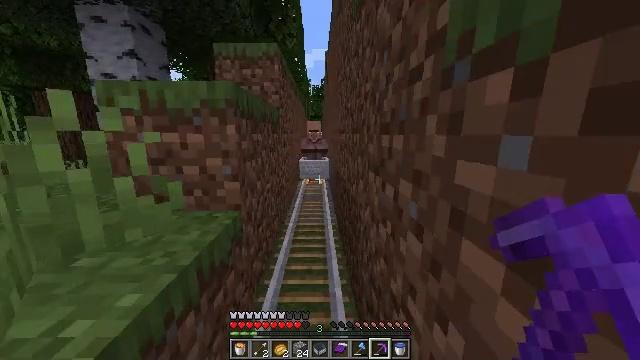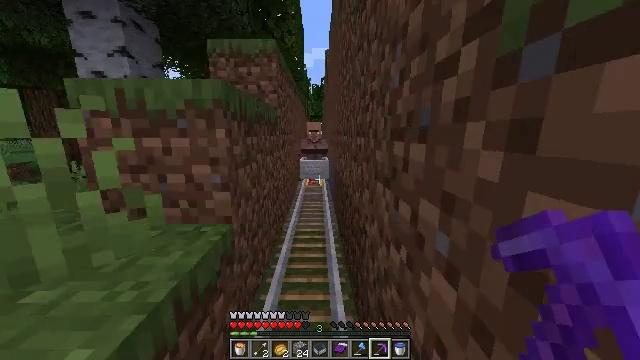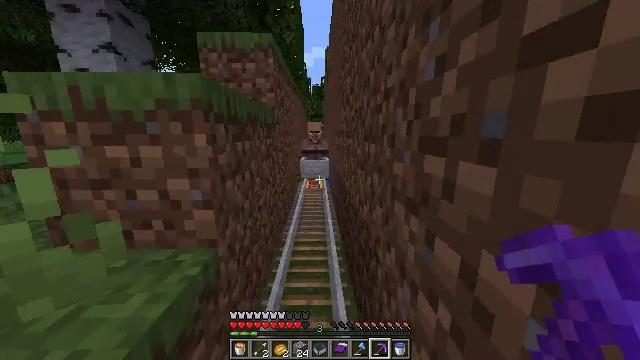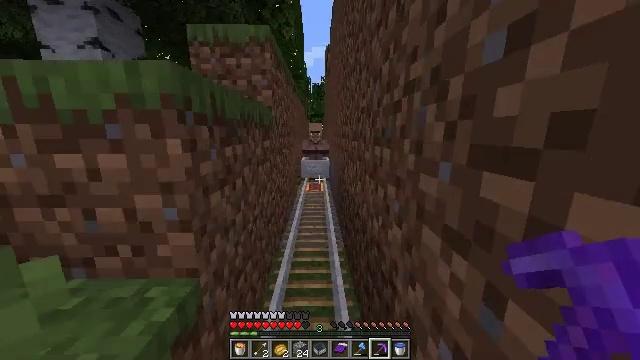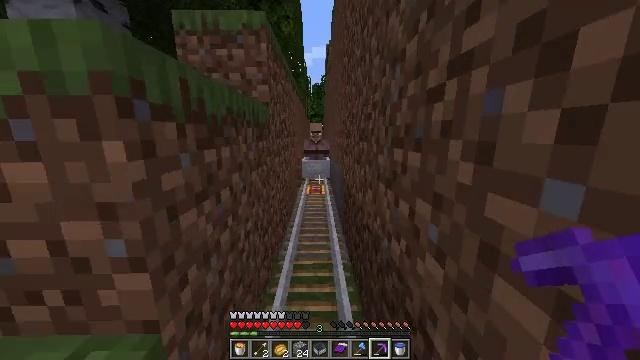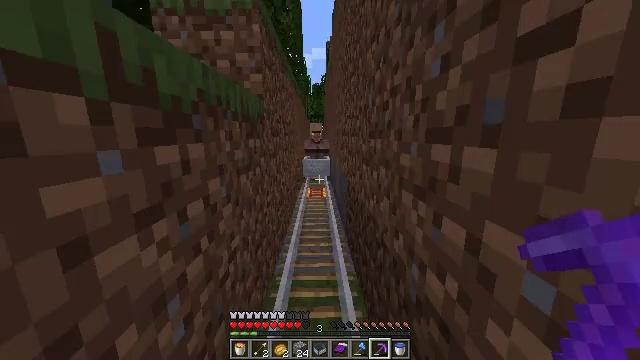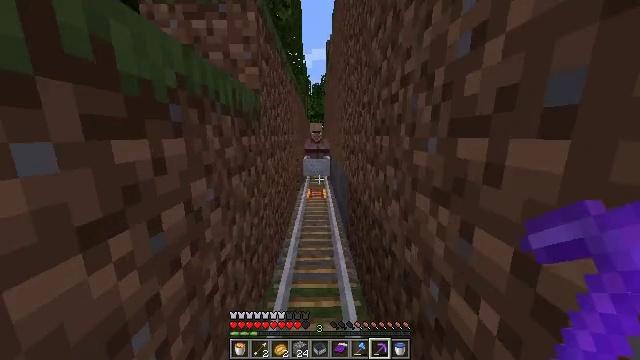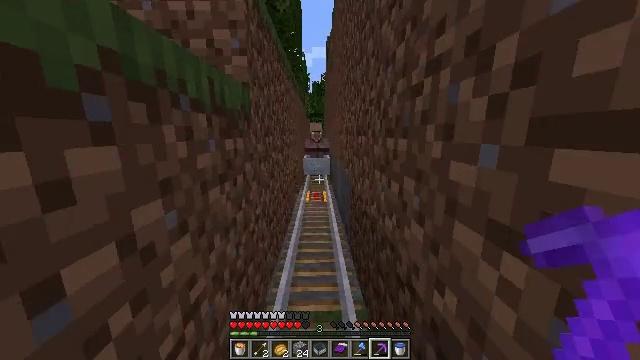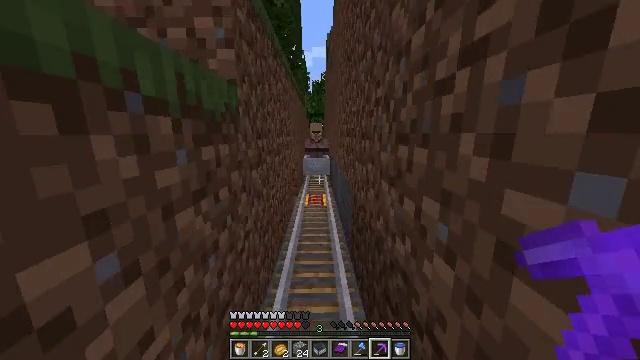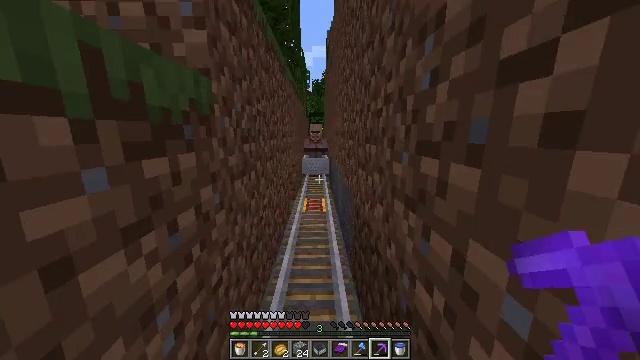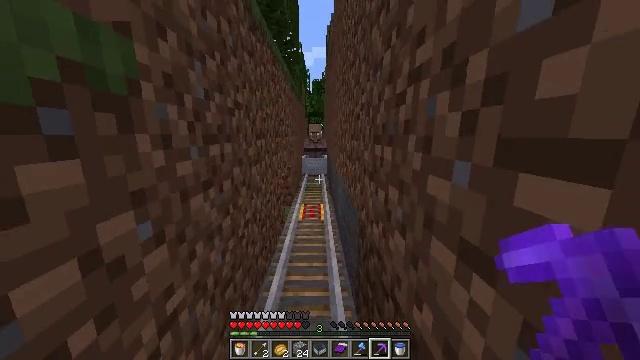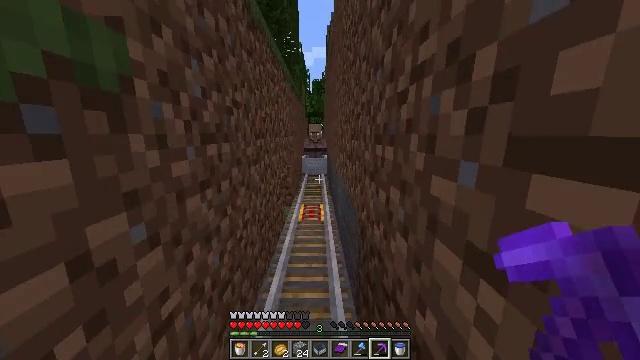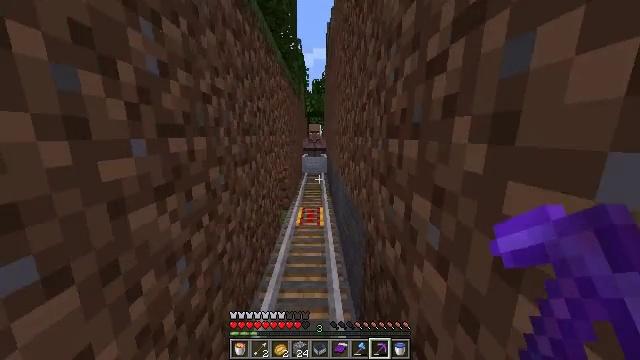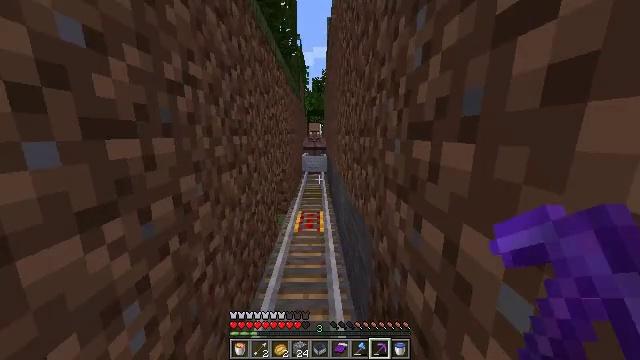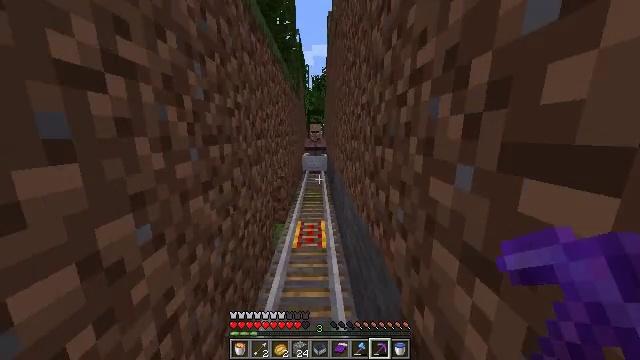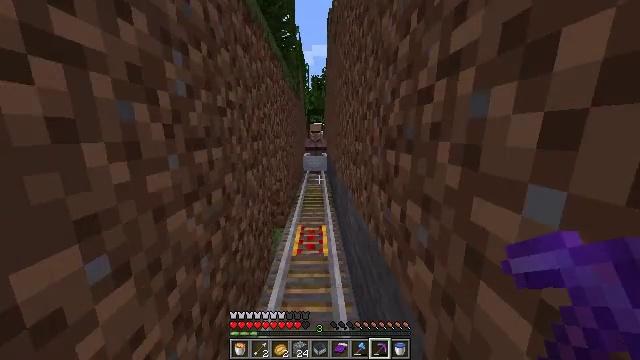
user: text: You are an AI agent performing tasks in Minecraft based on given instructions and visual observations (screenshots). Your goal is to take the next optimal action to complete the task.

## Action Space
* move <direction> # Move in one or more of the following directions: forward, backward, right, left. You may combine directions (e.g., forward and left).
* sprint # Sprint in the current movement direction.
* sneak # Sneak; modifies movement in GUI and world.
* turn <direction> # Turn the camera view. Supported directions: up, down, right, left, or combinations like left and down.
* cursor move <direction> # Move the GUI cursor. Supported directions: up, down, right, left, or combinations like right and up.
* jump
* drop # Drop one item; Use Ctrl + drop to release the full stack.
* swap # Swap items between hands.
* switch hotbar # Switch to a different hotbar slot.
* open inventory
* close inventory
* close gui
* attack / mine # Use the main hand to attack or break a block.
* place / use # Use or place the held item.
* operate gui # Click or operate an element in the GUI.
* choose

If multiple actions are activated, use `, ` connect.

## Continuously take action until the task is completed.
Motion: motion action
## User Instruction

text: Mine cobblestone to craft tools and furnaces.
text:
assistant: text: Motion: move forward
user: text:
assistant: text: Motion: move forward
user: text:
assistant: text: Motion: move forward
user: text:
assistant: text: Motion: move forward
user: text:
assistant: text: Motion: move forward
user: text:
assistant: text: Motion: move forward
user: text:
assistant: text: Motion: move forward
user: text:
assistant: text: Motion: move forward
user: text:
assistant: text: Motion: move forward
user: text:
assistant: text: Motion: move forward, sprint
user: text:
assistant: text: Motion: move forward, sprint
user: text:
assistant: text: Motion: move forward, sprint
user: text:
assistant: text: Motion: move forward, sprint
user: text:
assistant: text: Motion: move forward, sprint
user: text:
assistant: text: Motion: move forward
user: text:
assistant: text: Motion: move forward
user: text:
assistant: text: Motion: move forward
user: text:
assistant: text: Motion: move forward
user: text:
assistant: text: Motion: move forward
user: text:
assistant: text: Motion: move forward
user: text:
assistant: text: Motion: move forward
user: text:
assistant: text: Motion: move forward
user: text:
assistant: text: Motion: move forward
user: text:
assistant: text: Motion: move forward
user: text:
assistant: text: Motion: move forward
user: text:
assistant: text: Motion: move forward
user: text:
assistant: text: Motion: move forward
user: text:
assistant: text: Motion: move forward
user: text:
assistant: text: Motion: move forward
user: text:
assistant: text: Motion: move forward